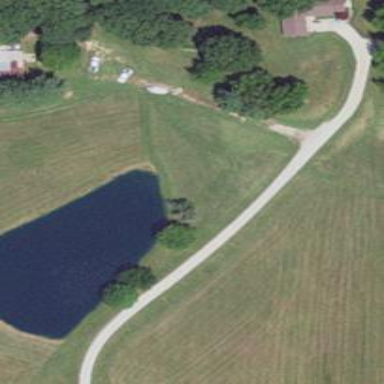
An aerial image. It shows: Driveway.